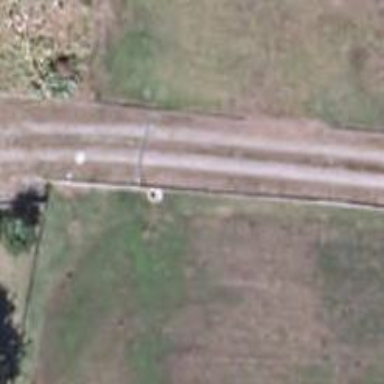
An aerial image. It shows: Unclassified road.